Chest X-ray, PA view. Patient: 34 years old, sex F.
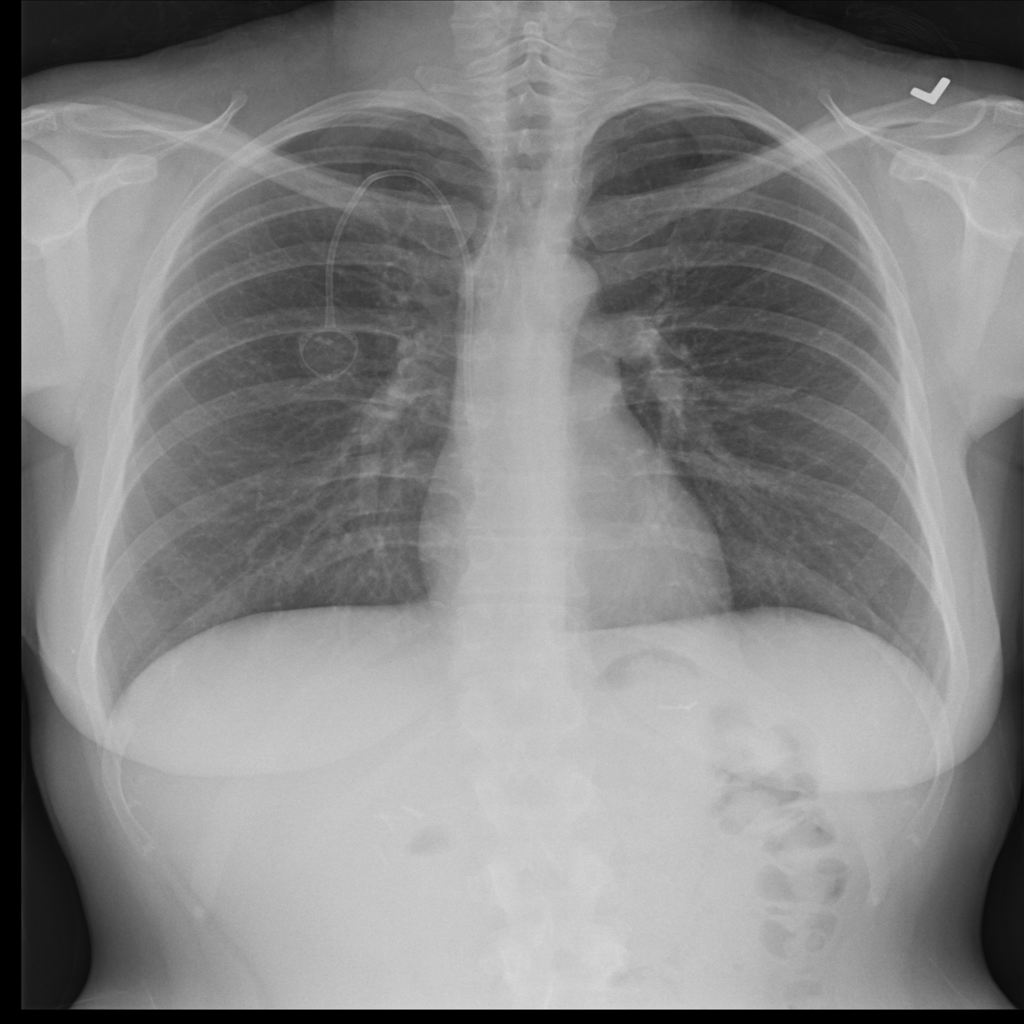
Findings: No Finding